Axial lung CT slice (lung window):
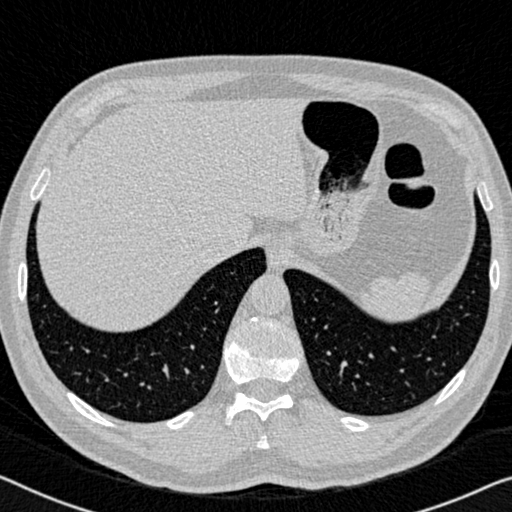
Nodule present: no